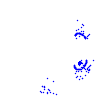
Particle: kaon